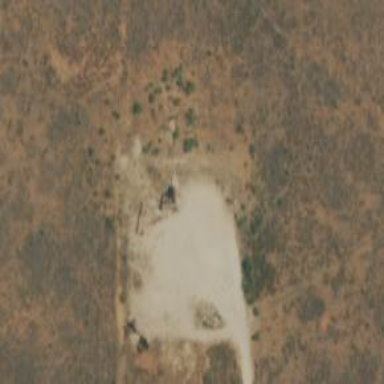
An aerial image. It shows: Petroleum well.